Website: lowes
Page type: account-selection
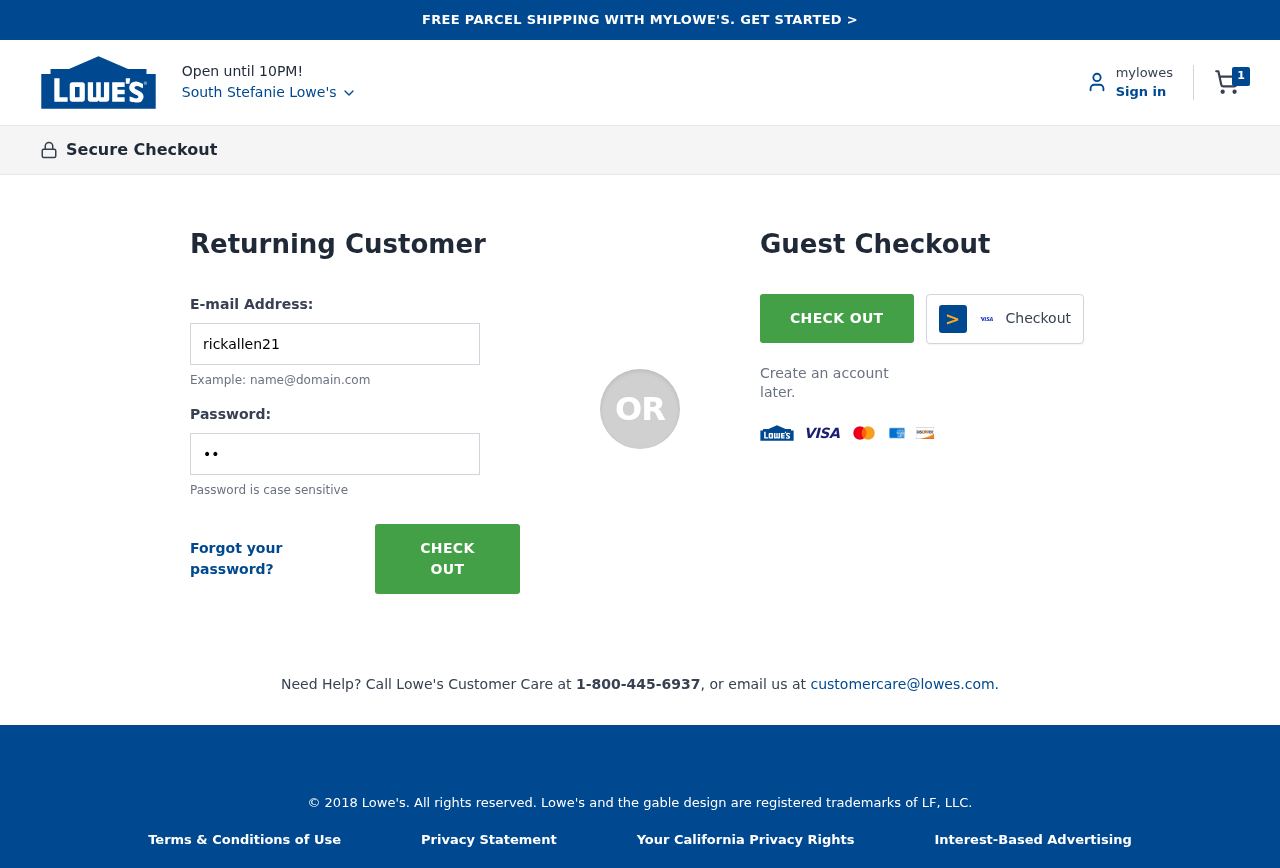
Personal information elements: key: PII_CITY
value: South Stefanie Lowe's
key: PII_LOGIN_USERNAME
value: rickallen21
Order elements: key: ORDER_NUM_ITEMS
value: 1